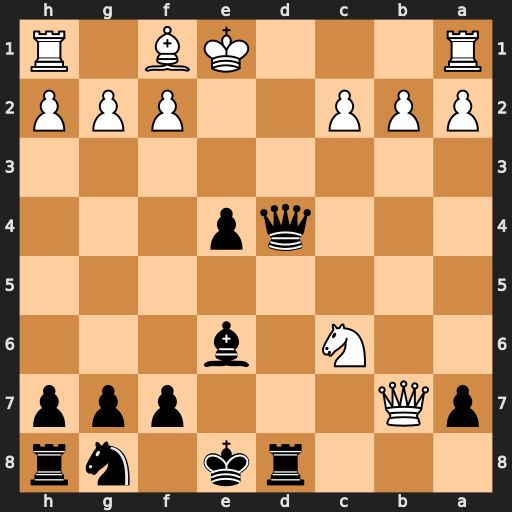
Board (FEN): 3rk1nr/pQ3ppp/2N1b3/8/3qp3/8/PPP2PPP/R3KB1R
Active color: b
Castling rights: KQk
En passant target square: -
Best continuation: Qd2#